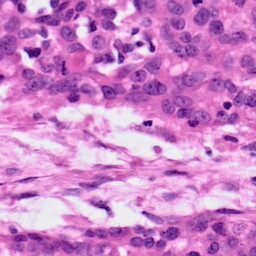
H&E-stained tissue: Ovarian